Interaction volume radius: 5 \u00c5
Interaction volume height: 20 \u00c5
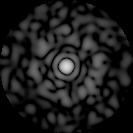
Disorder parameter: 0.8878